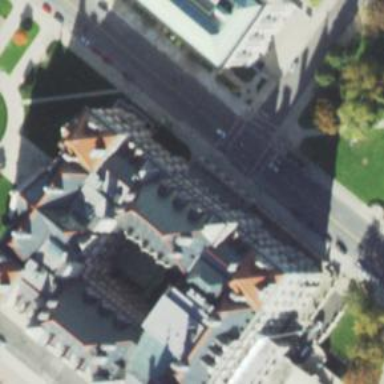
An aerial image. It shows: Building with pyramidal roof. The roof shape is pyramidal.